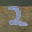
Label: 2